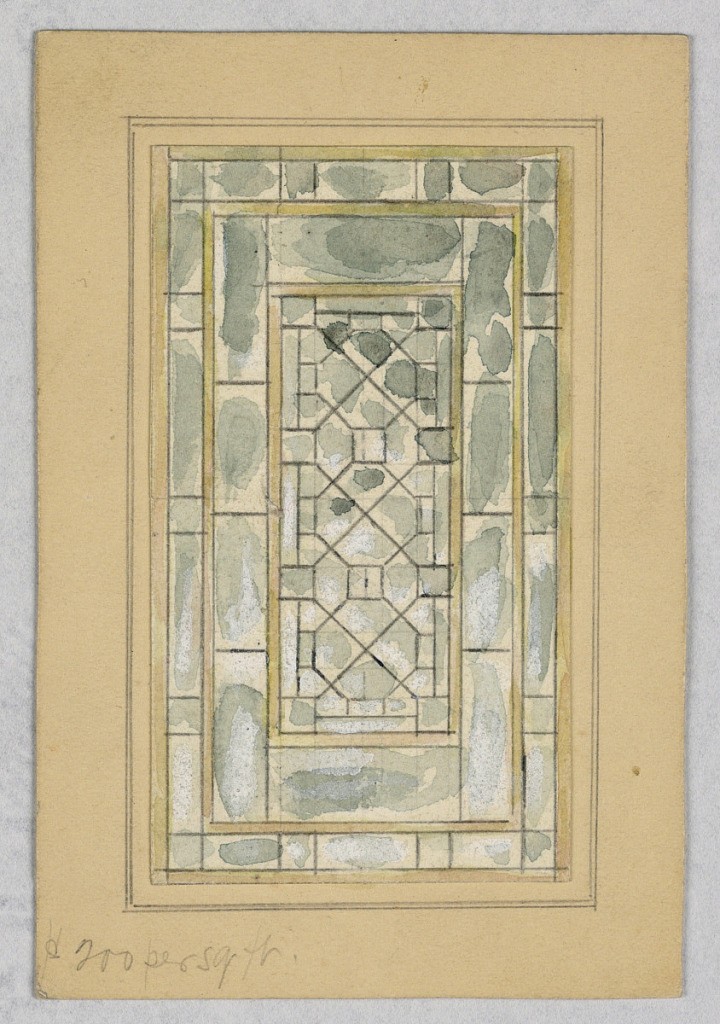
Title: Design for stained glass
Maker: Alice Cordelia Morse, American, 1863–1961
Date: late 19th century
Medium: Brush and watercolor, gouache, graphite on wove paper
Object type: Drawing
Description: Rectangular gray glass window composed of frames within frames, with rectangles and triangles creating intricate patterns in glass.